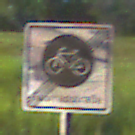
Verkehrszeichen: EndeFahrradstrasse
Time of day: Night
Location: Outdoor (Suburban)
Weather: PartlyCloudy
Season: NotSpecified
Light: Artificial